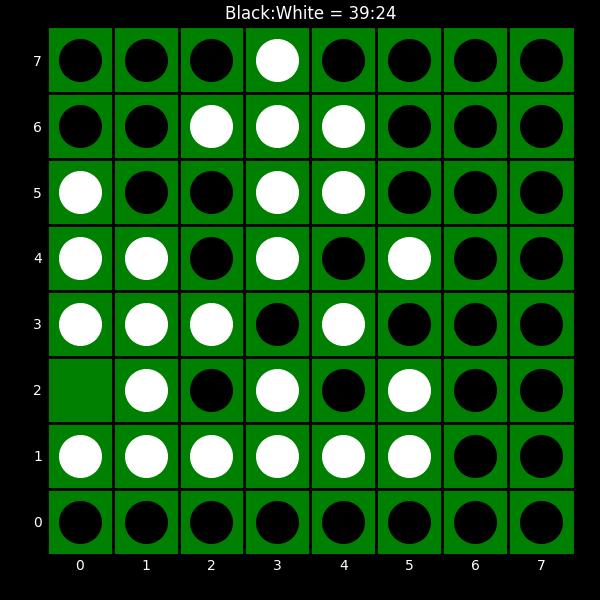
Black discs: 39
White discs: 24